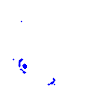
Particle: electron